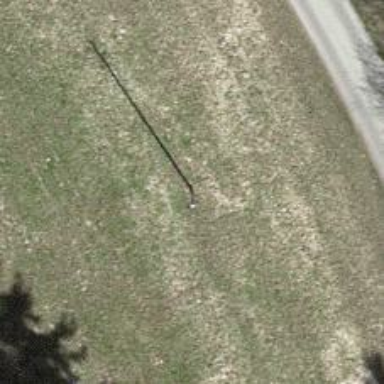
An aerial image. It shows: Power pole.